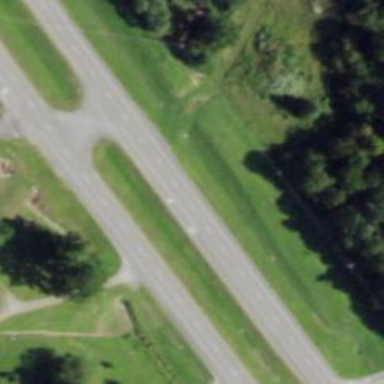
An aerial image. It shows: Primary highway with asphalt surface that includes dual carriageway.